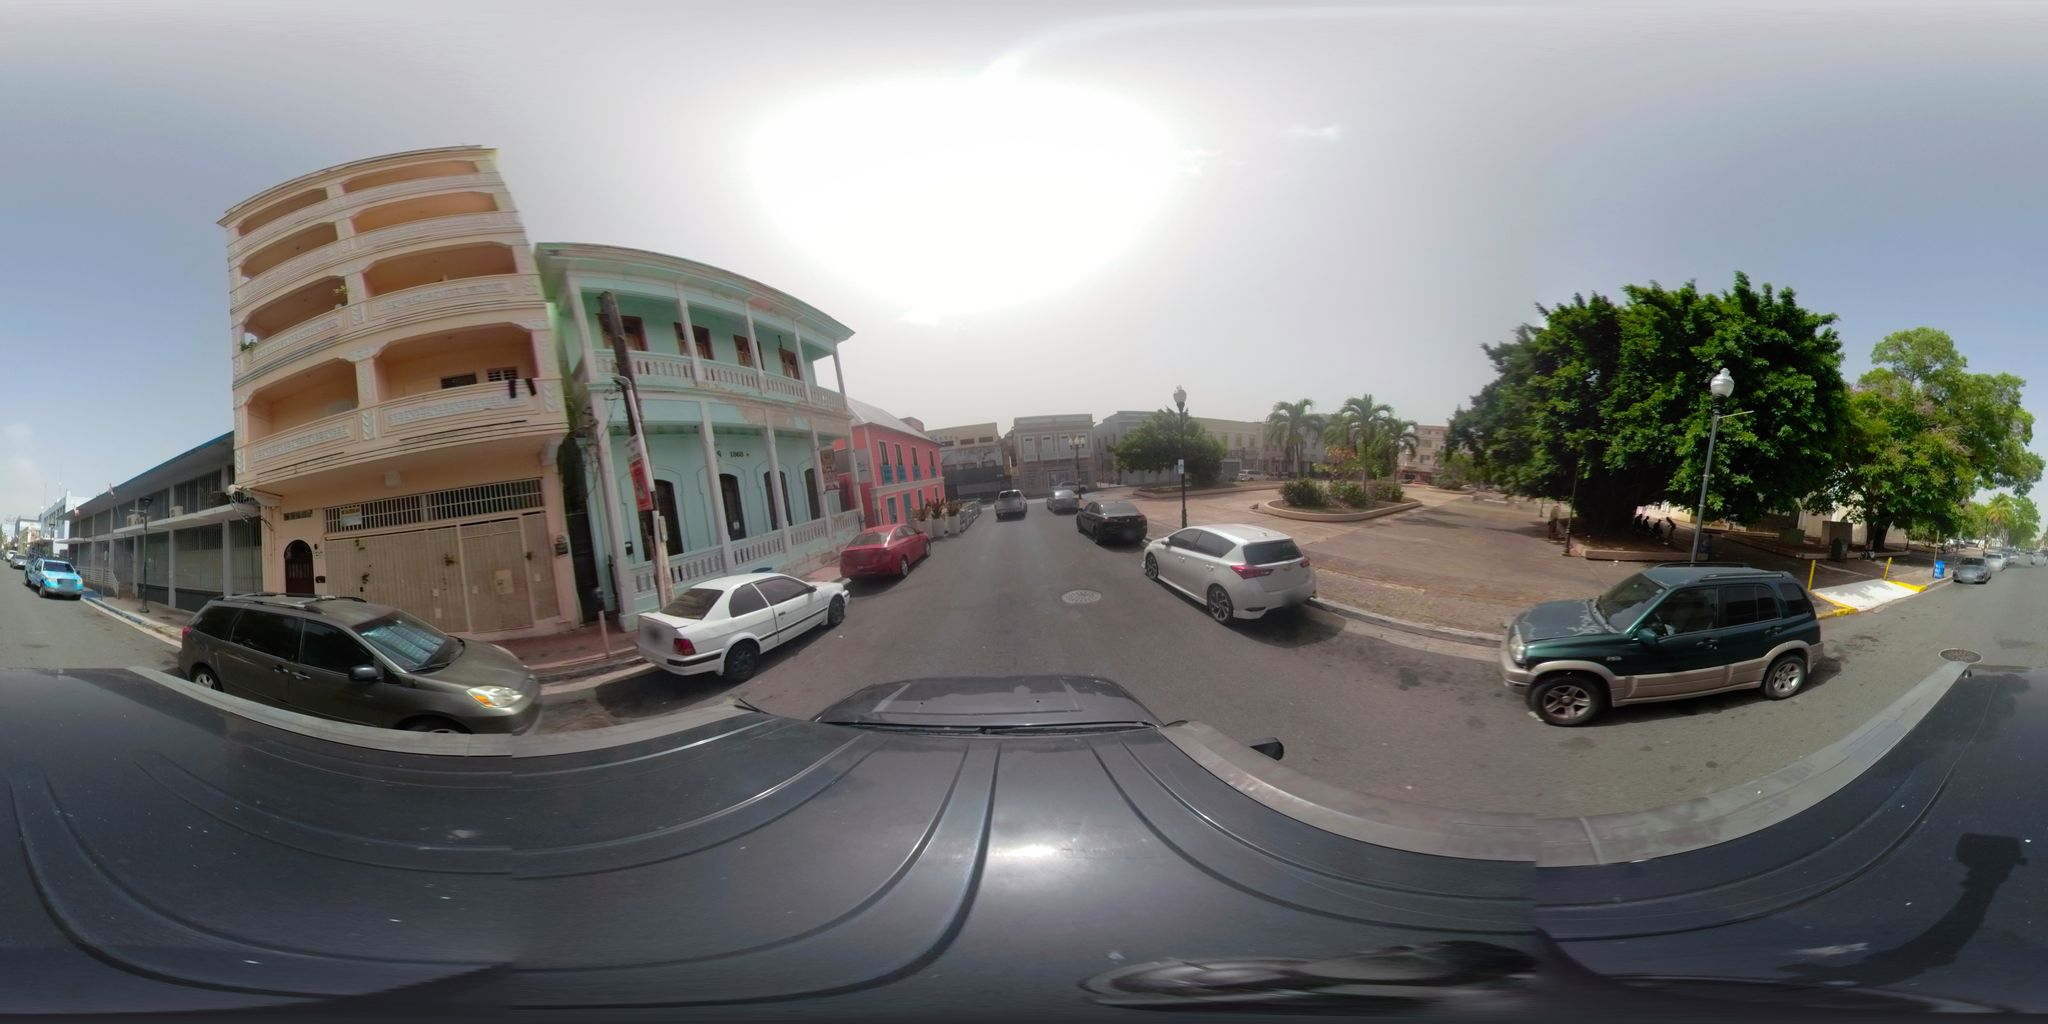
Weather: clear
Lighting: day
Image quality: slightly poor
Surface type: cycling surface
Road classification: residential
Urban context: urban centre
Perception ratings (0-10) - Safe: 3.86, Lively: 8.87, Beautiful: 3.24, Boring: 5.83, Depressing: 1.43, Wealthy: 5.35